Interaction volume radius: 5 \u00c5
Interaction volume height: 10 \u00c5
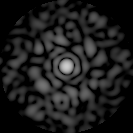
Disorder parameter: 0.8057